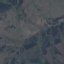
Land use / land cover class: HerbaceousVegetation